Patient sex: M
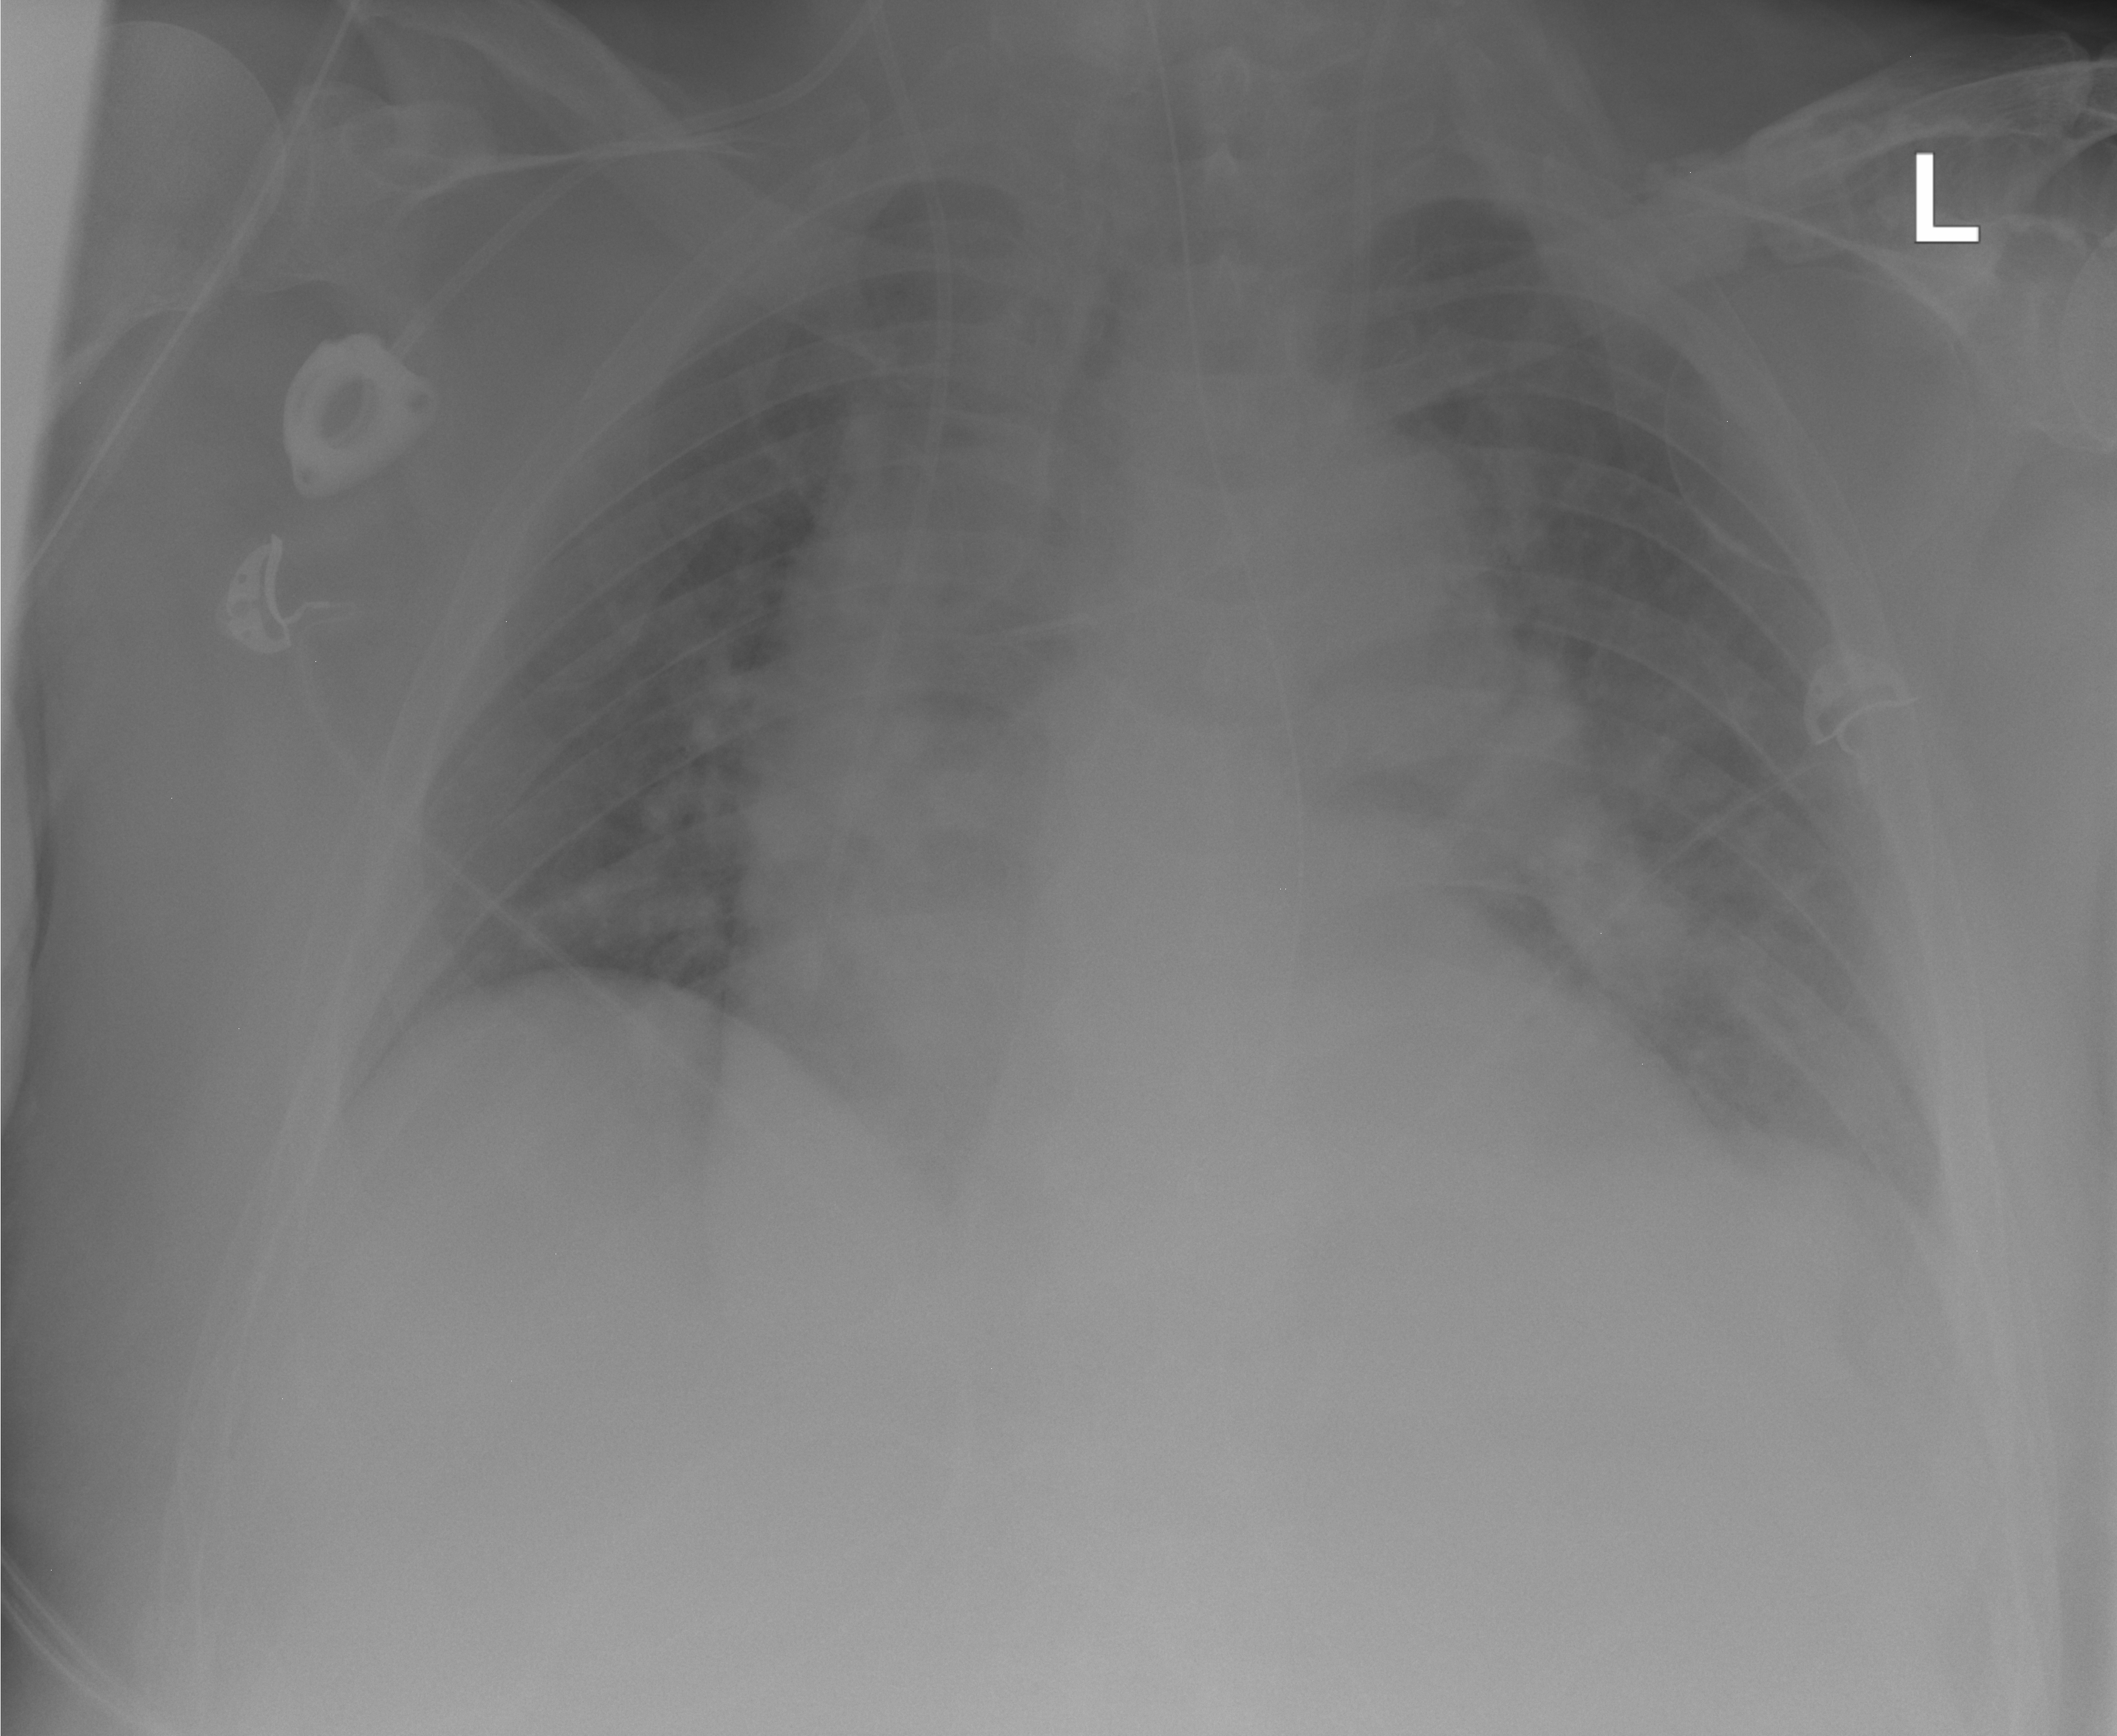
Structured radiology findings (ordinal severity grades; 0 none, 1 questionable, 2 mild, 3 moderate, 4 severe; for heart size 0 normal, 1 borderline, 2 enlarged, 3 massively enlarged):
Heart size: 2
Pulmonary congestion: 2
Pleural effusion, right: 0
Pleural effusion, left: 1
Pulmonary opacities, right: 2
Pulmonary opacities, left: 2
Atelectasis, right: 0
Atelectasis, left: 2